Field crop: maize
Growth stage: 2
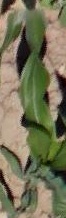
Species: maize